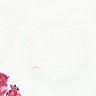
Metastatic tissue present: no